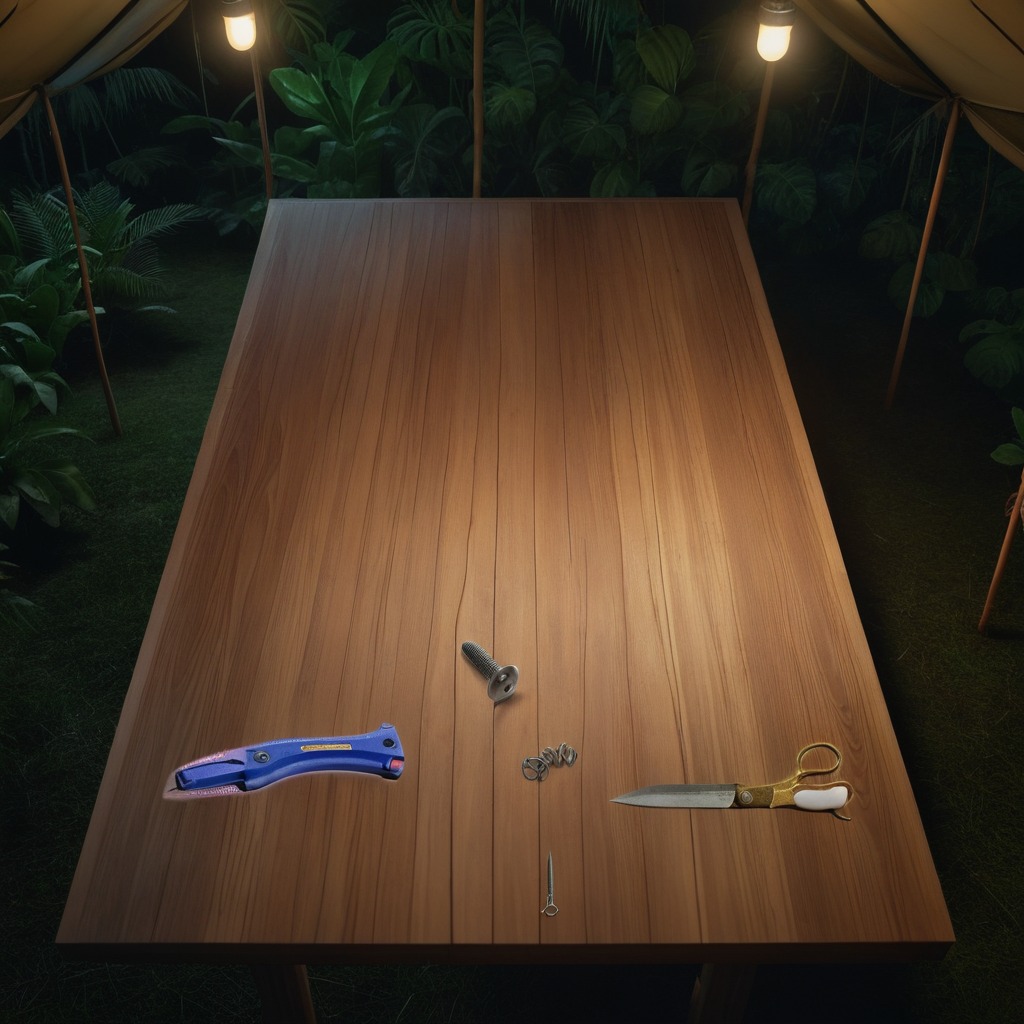
A utility knife, a metal machine screw, an iron nail, a coiled metal spring, and a pair of scissors are lying on a wooden table inside a jungle field workshop tent at night.